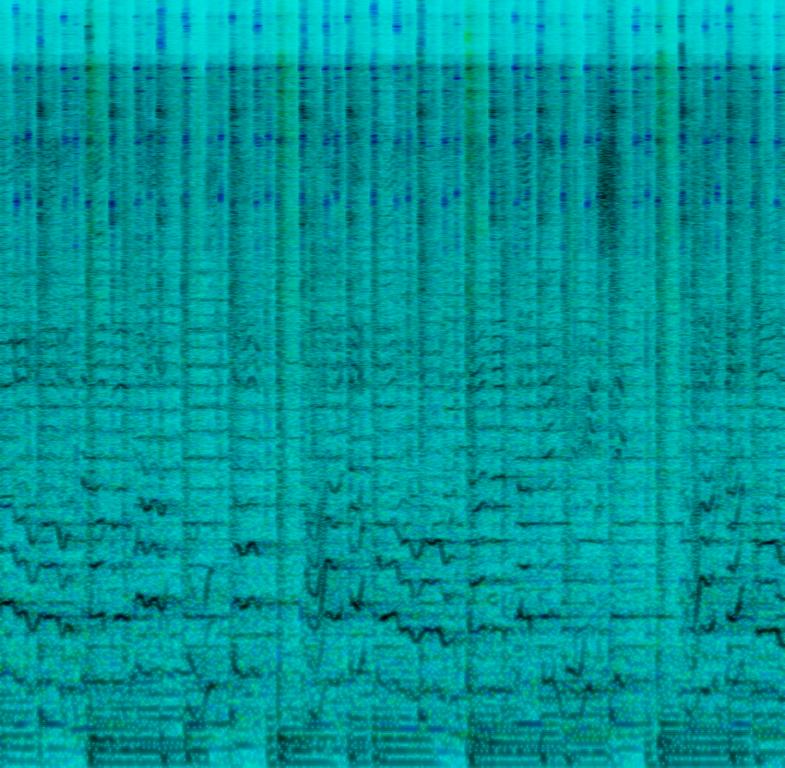
Full band playing a complex arrangement, possibly south asian or middle eastern. The music features odd meters and polyrhythmic full band melodies played by electric bass guitar, synthesizer, flute, and a female vocalist singing an eastern scale with female background harmonies. The drum ensemble is thunderous and fiery with percussion from finger cymbals and tambourine.